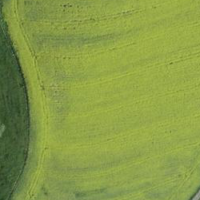
EUNIS habitat code: 52
Species observed at this site:
Gryllus campestris